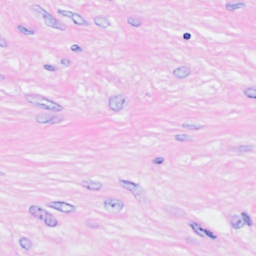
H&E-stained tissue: Breast